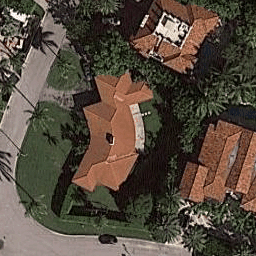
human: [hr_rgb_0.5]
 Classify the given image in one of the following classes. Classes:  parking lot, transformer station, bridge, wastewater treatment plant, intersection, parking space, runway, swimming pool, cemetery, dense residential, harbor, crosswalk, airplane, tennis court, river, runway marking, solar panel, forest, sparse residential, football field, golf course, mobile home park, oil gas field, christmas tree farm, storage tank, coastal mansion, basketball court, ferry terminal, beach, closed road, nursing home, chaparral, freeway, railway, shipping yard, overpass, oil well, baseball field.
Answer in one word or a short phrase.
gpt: coastal mansion